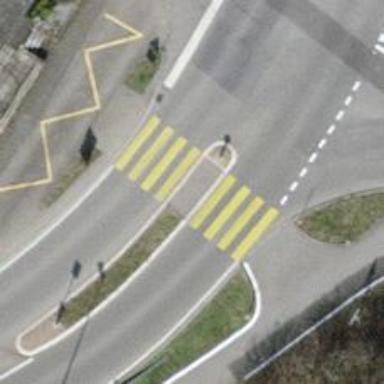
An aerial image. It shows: Crossing on footway.